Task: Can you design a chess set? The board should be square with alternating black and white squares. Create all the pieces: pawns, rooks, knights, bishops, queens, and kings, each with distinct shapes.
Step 4742:
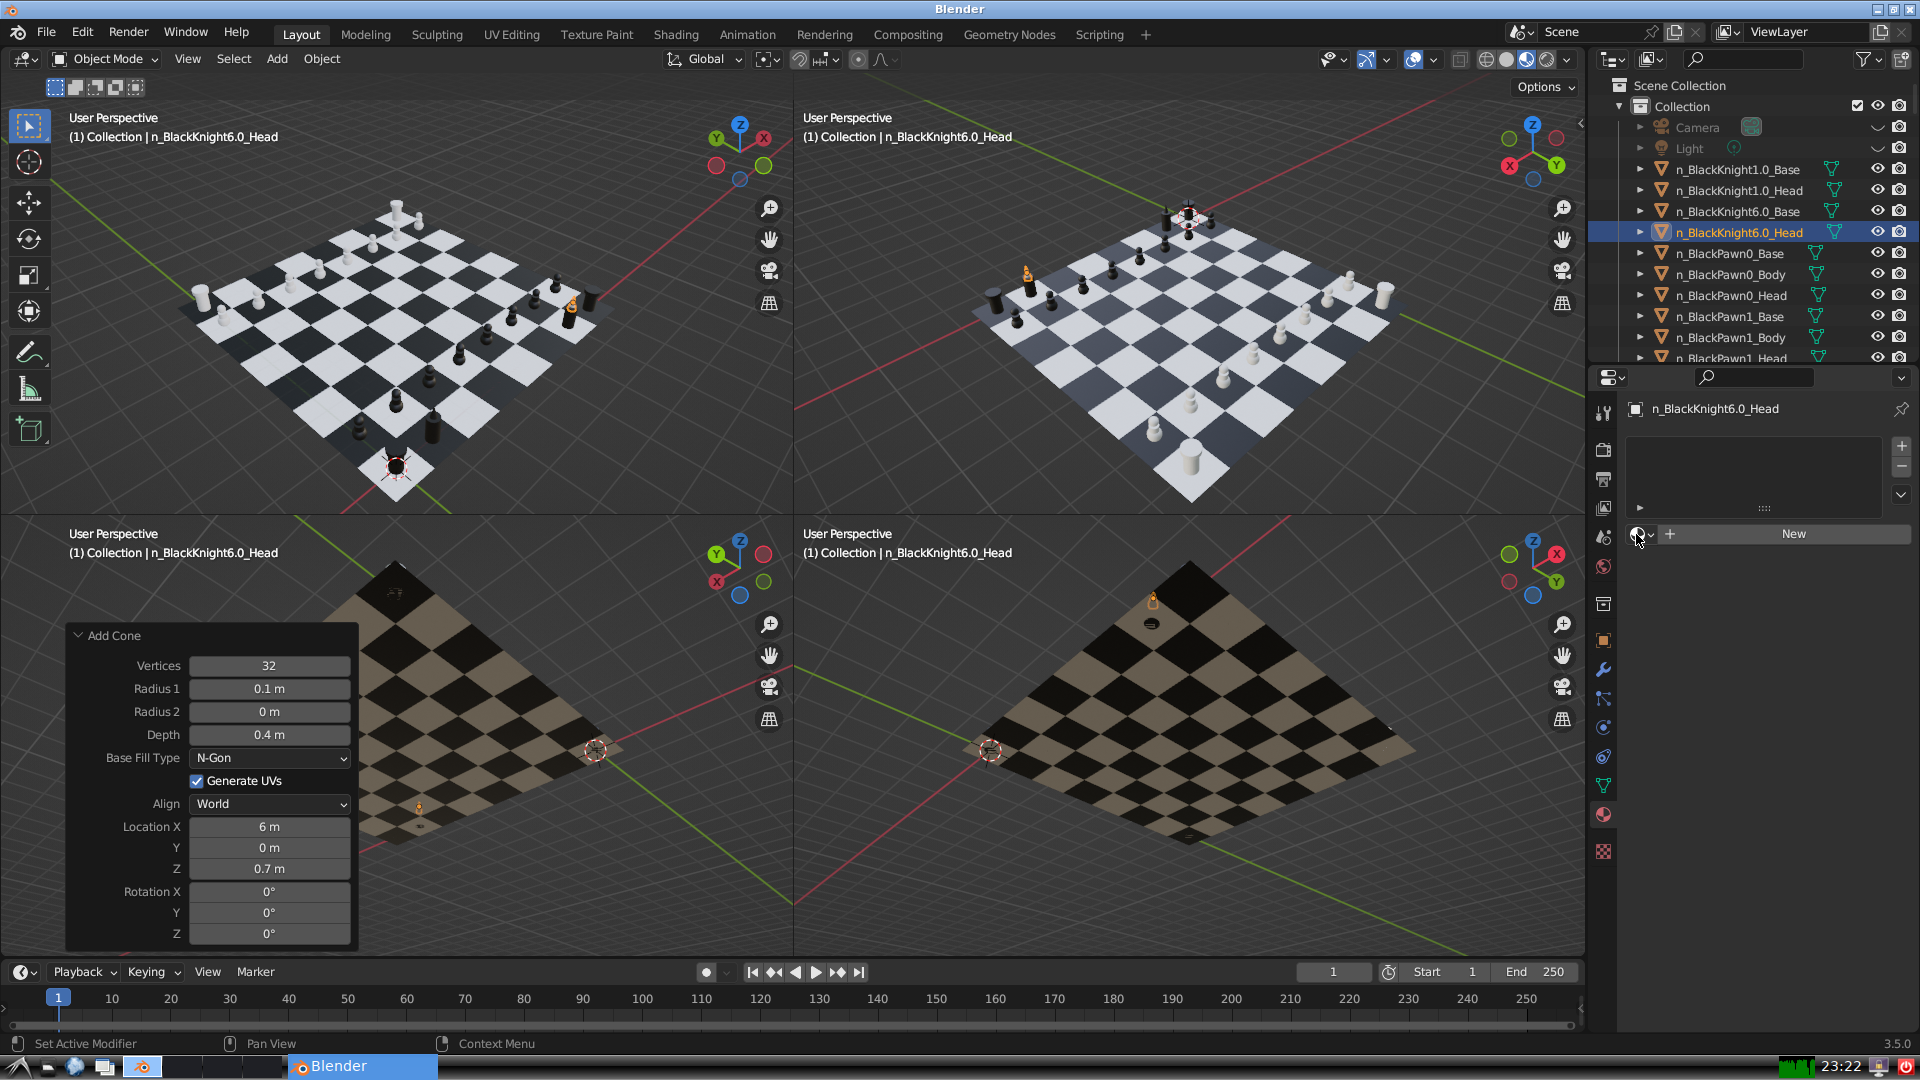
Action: click: no